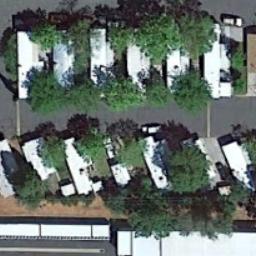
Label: mobile_home_park